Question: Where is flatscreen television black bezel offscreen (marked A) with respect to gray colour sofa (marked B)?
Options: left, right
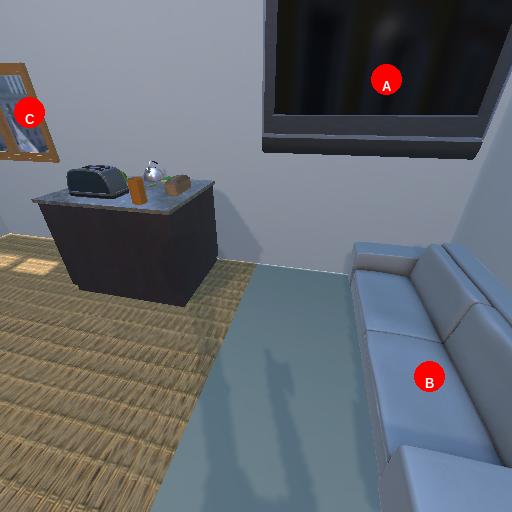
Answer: left